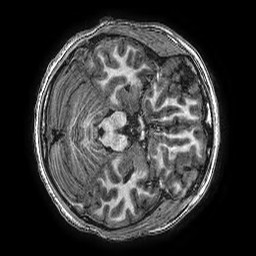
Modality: T1w
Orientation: axial
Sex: female
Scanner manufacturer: ge
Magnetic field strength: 3 T
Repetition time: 0.00766 s
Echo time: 0.003476 s